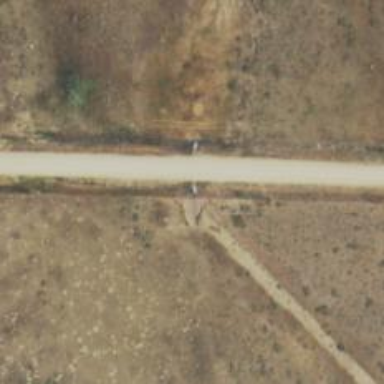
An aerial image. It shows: Culvert tunnel.